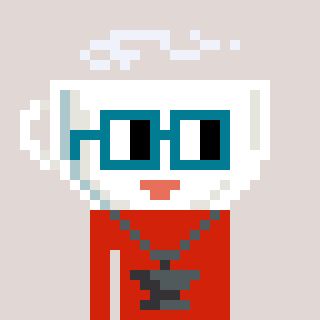
a pixel art character with square dark green glasses, a mug-shaped head and a red-colored body on a warm background